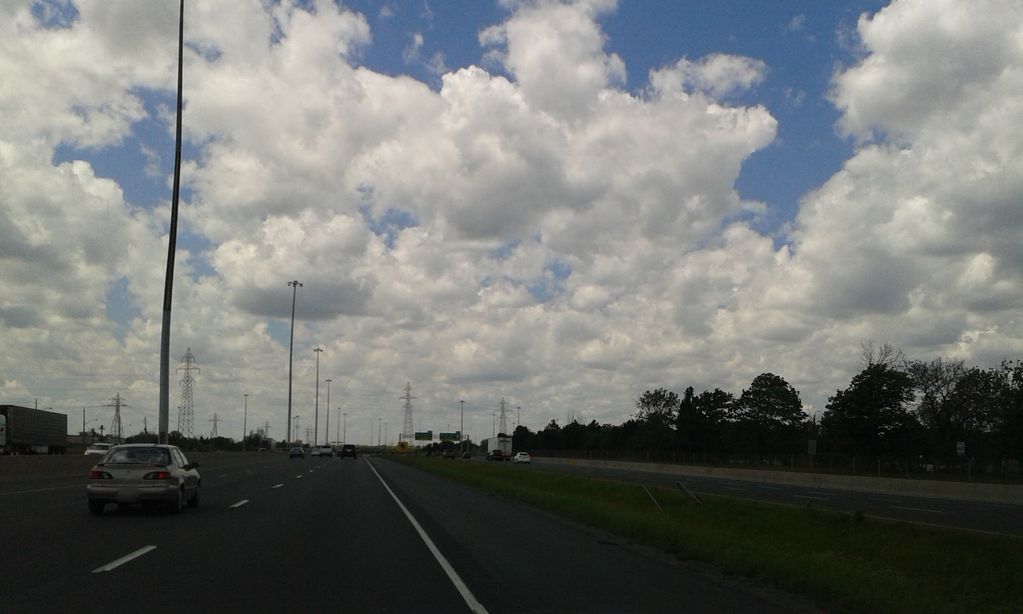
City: hamilton